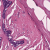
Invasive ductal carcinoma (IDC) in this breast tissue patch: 0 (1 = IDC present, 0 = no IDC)